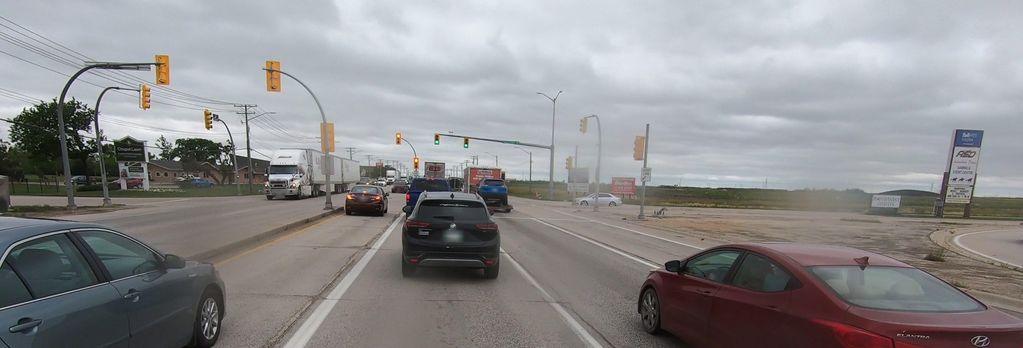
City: winnipeg